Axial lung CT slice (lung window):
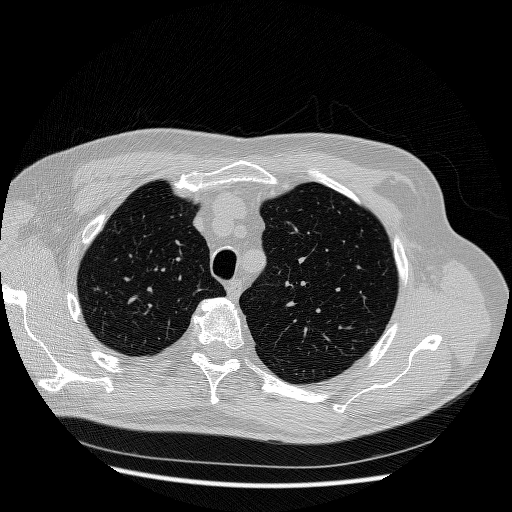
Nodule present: no